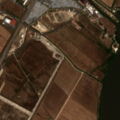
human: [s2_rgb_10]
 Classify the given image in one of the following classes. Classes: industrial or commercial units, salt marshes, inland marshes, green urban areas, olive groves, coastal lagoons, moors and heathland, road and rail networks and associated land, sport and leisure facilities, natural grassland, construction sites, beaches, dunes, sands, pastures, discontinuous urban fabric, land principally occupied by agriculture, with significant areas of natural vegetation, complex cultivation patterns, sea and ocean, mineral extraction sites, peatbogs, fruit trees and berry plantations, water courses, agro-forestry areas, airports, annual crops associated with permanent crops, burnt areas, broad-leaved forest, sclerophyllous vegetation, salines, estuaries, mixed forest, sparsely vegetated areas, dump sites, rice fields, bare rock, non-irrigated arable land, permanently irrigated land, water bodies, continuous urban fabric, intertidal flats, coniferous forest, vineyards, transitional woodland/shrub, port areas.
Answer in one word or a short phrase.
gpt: industrial or commercial units, construction sites, permanently irrigated land, water courses